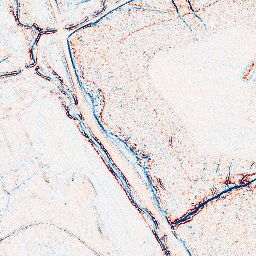
Category: edge_preserving
Decomposition family: bilateral
Decomposition parameters: d: 5
sigma_color: 100
sigma_space: 75
Upsampling method: edge_directed
Upsampling parameters: scale: 2
Upsampling scale: 2